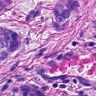
Metastatic tissue present: yes